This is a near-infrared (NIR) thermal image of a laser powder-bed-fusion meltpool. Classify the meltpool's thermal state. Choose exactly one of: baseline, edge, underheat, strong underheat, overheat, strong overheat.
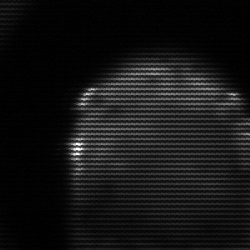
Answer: edge